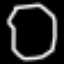
Label: octagon